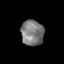
Tissue: prostate
Cell type: Myeloid cells
Senescence score: 0.2808
Nuclear area (px): 569
Mean DAPI intensity: 123.452